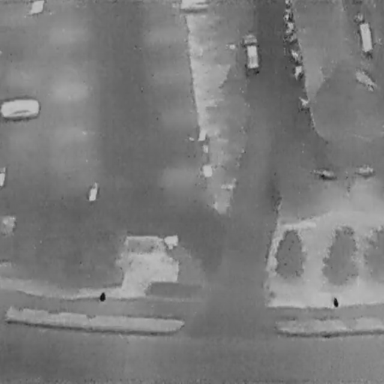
There are two Cars in the infrared image.